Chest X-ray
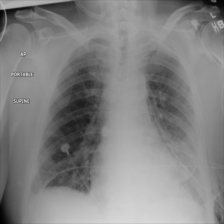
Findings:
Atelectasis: negative
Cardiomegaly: negative
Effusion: negative
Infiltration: negative
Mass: negative
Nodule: negative
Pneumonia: negative
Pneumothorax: negative
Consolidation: negative
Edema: negative
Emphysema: negative
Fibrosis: negative
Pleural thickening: negative
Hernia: negative